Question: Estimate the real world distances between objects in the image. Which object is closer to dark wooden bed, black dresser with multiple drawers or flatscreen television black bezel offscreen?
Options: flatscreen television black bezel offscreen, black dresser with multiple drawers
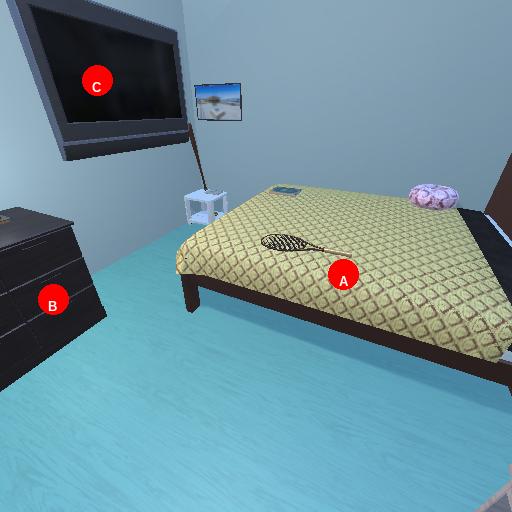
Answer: flatscreen television black bezel offscreen